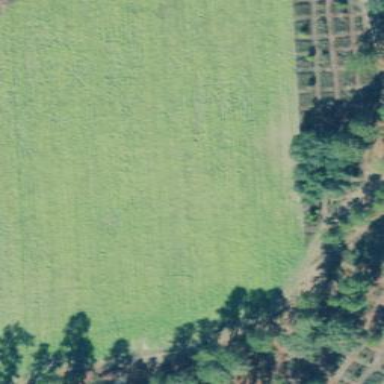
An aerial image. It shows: Farmland with forage crops.